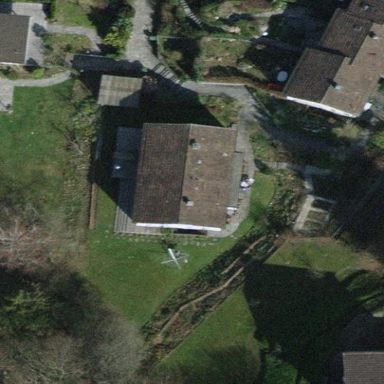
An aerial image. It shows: Detached building.